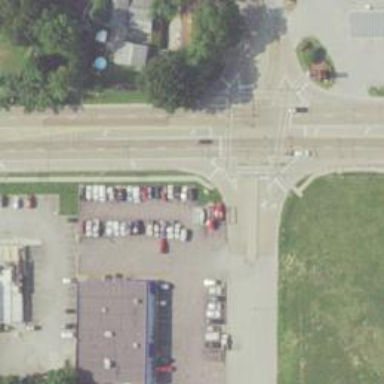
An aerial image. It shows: Crossing with line markings on the road.